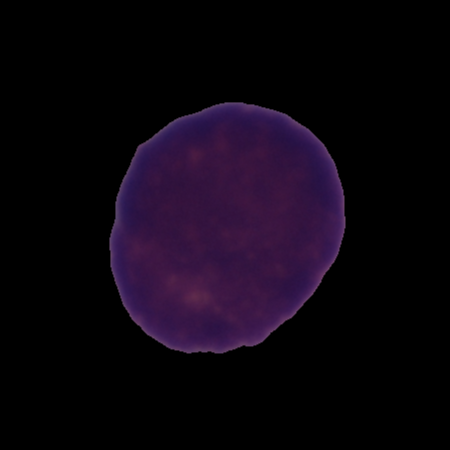
Label: healthy